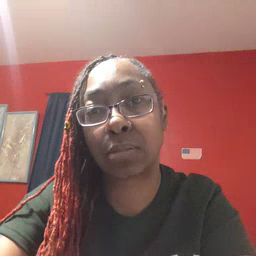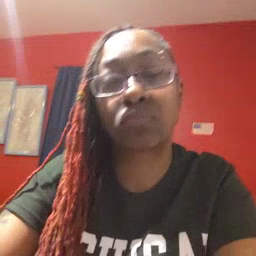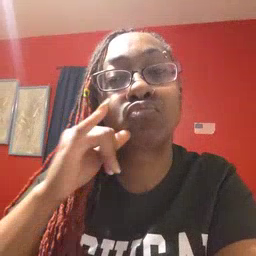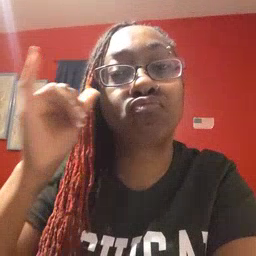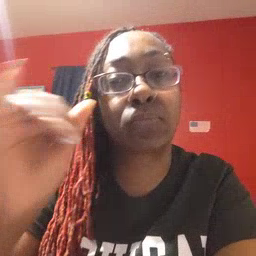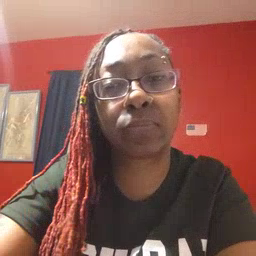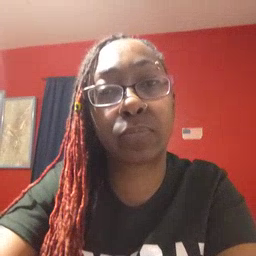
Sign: yesterday